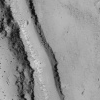
Atmospheric dust classification: not_dusty